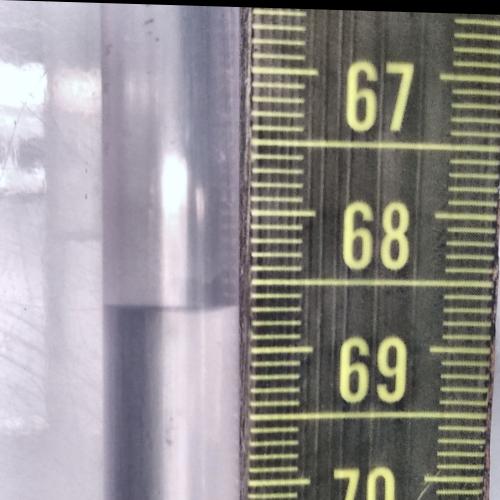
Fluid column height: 68.7 cm